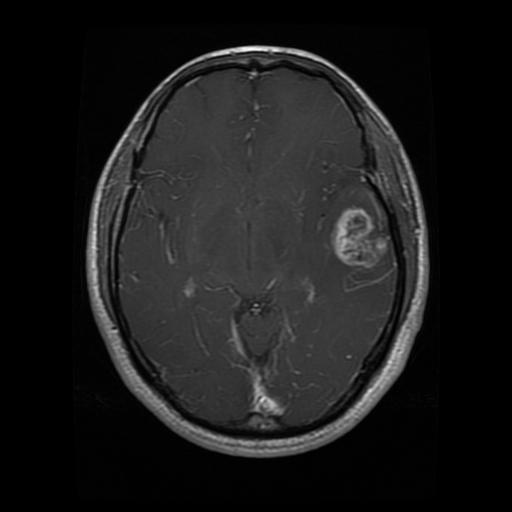
Label: glioma